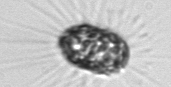
Label: Corethron_hystrix